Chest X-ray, PA view. Patient: 61 years old, sex M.
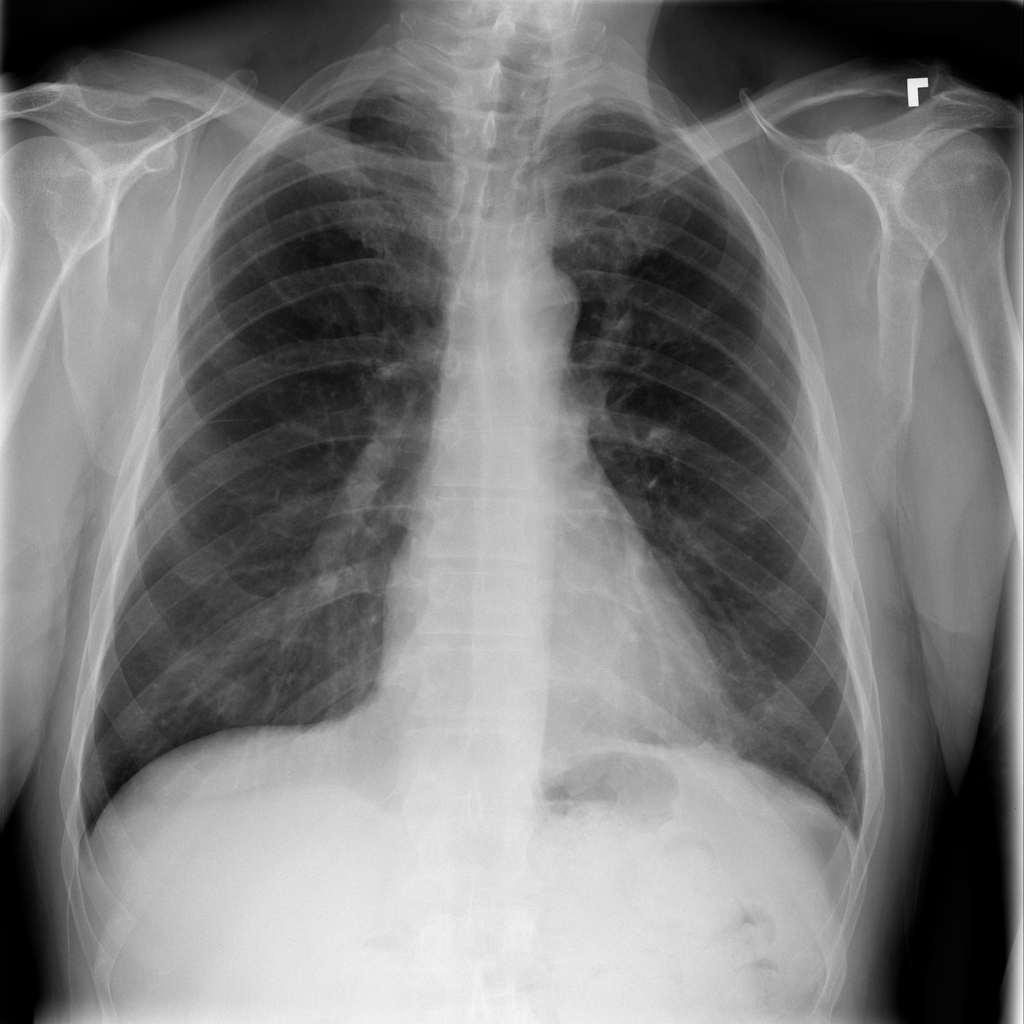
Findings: No Finding